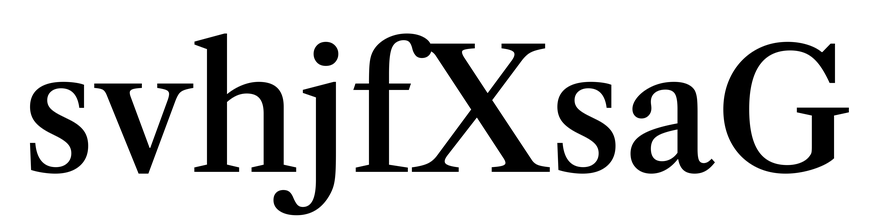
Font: LibreCaslonText_Medium